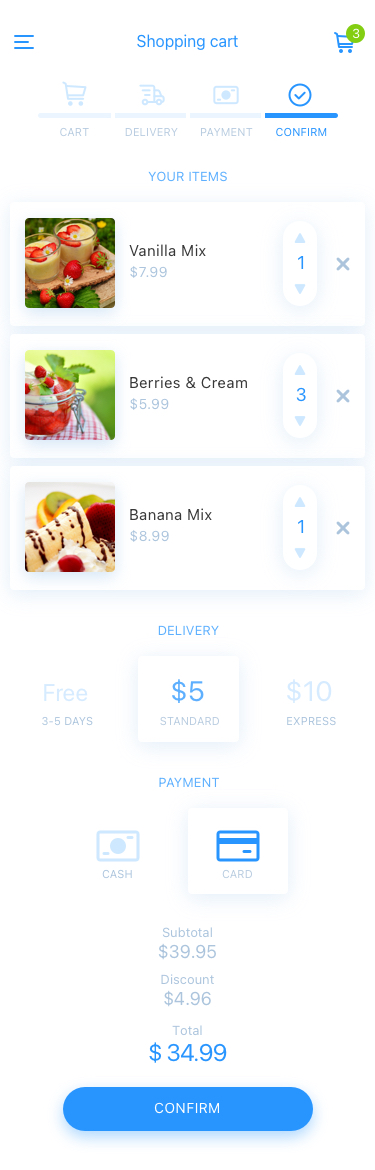
Text in this UI design:
Delivery
Payment
Vanilla Mix
$7.99
1
Berries & Cream
$5.99
3
Banana Mix
$8.99
1
Your items
Shopping cart
$5
$10
Free
Standard
Express
3-5 days
Card
Cash
Subtotal
$39.95
Discount
$4.96
Total
$ 34.99
3
Cart
Delivery
Payment
Confirm